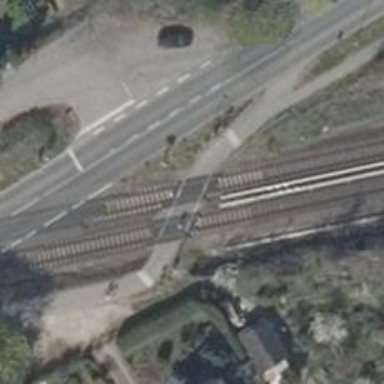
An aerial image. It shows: Railway crossing with full barriers.